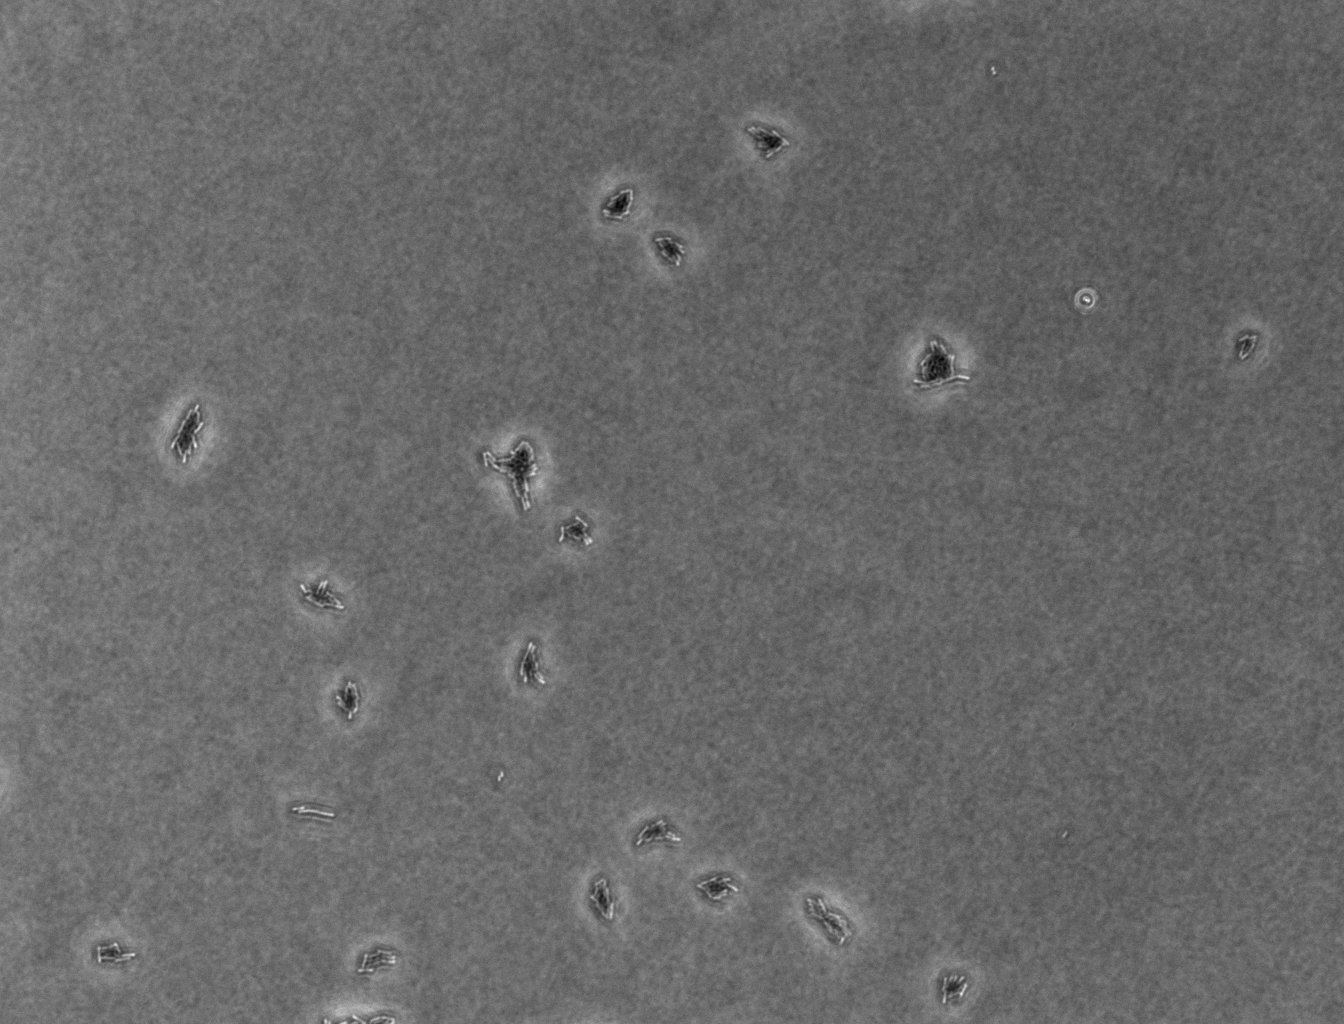
Phase contrast microscopy, 20x objective, 3 h incubation